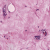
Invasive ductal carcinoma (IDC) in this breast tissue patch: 0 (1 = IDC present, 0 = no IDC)